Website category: university
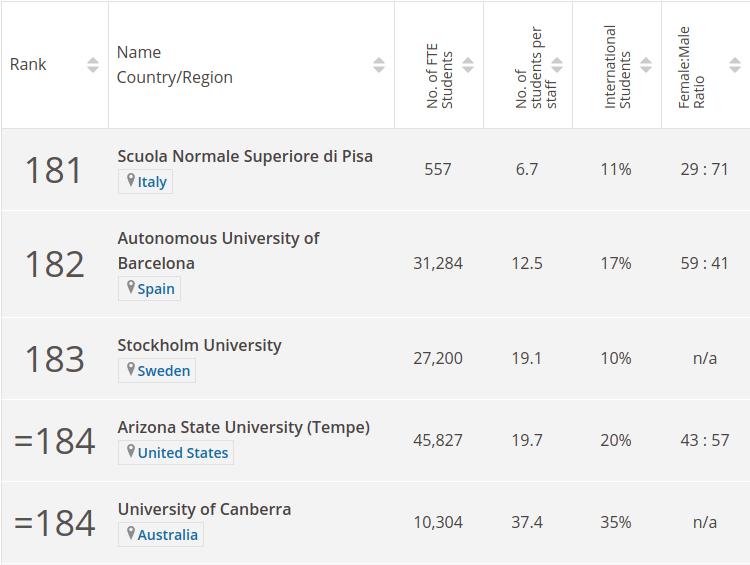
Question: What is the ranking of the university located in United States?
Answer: =184

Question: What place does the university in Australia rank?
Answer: =184

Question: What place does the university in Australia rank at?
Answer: =184

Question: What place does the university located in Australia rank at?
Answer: =184

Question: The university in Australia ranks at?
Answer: =184

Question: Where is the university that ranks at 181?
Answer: Italy

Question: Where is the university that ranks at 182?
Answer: Spain

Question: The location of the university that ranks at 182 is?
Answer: Spain

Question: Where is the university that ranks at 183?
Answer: Sweden

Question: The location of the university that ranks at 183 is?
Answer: Sweden